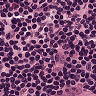
Metastatic tissue present: no